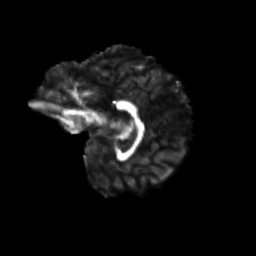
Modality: FA
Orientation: sagittal
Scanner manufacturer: siemens
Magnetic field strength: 3 T
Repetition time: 9.2 s
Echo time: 0.084 s